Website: apple
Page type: account-selection
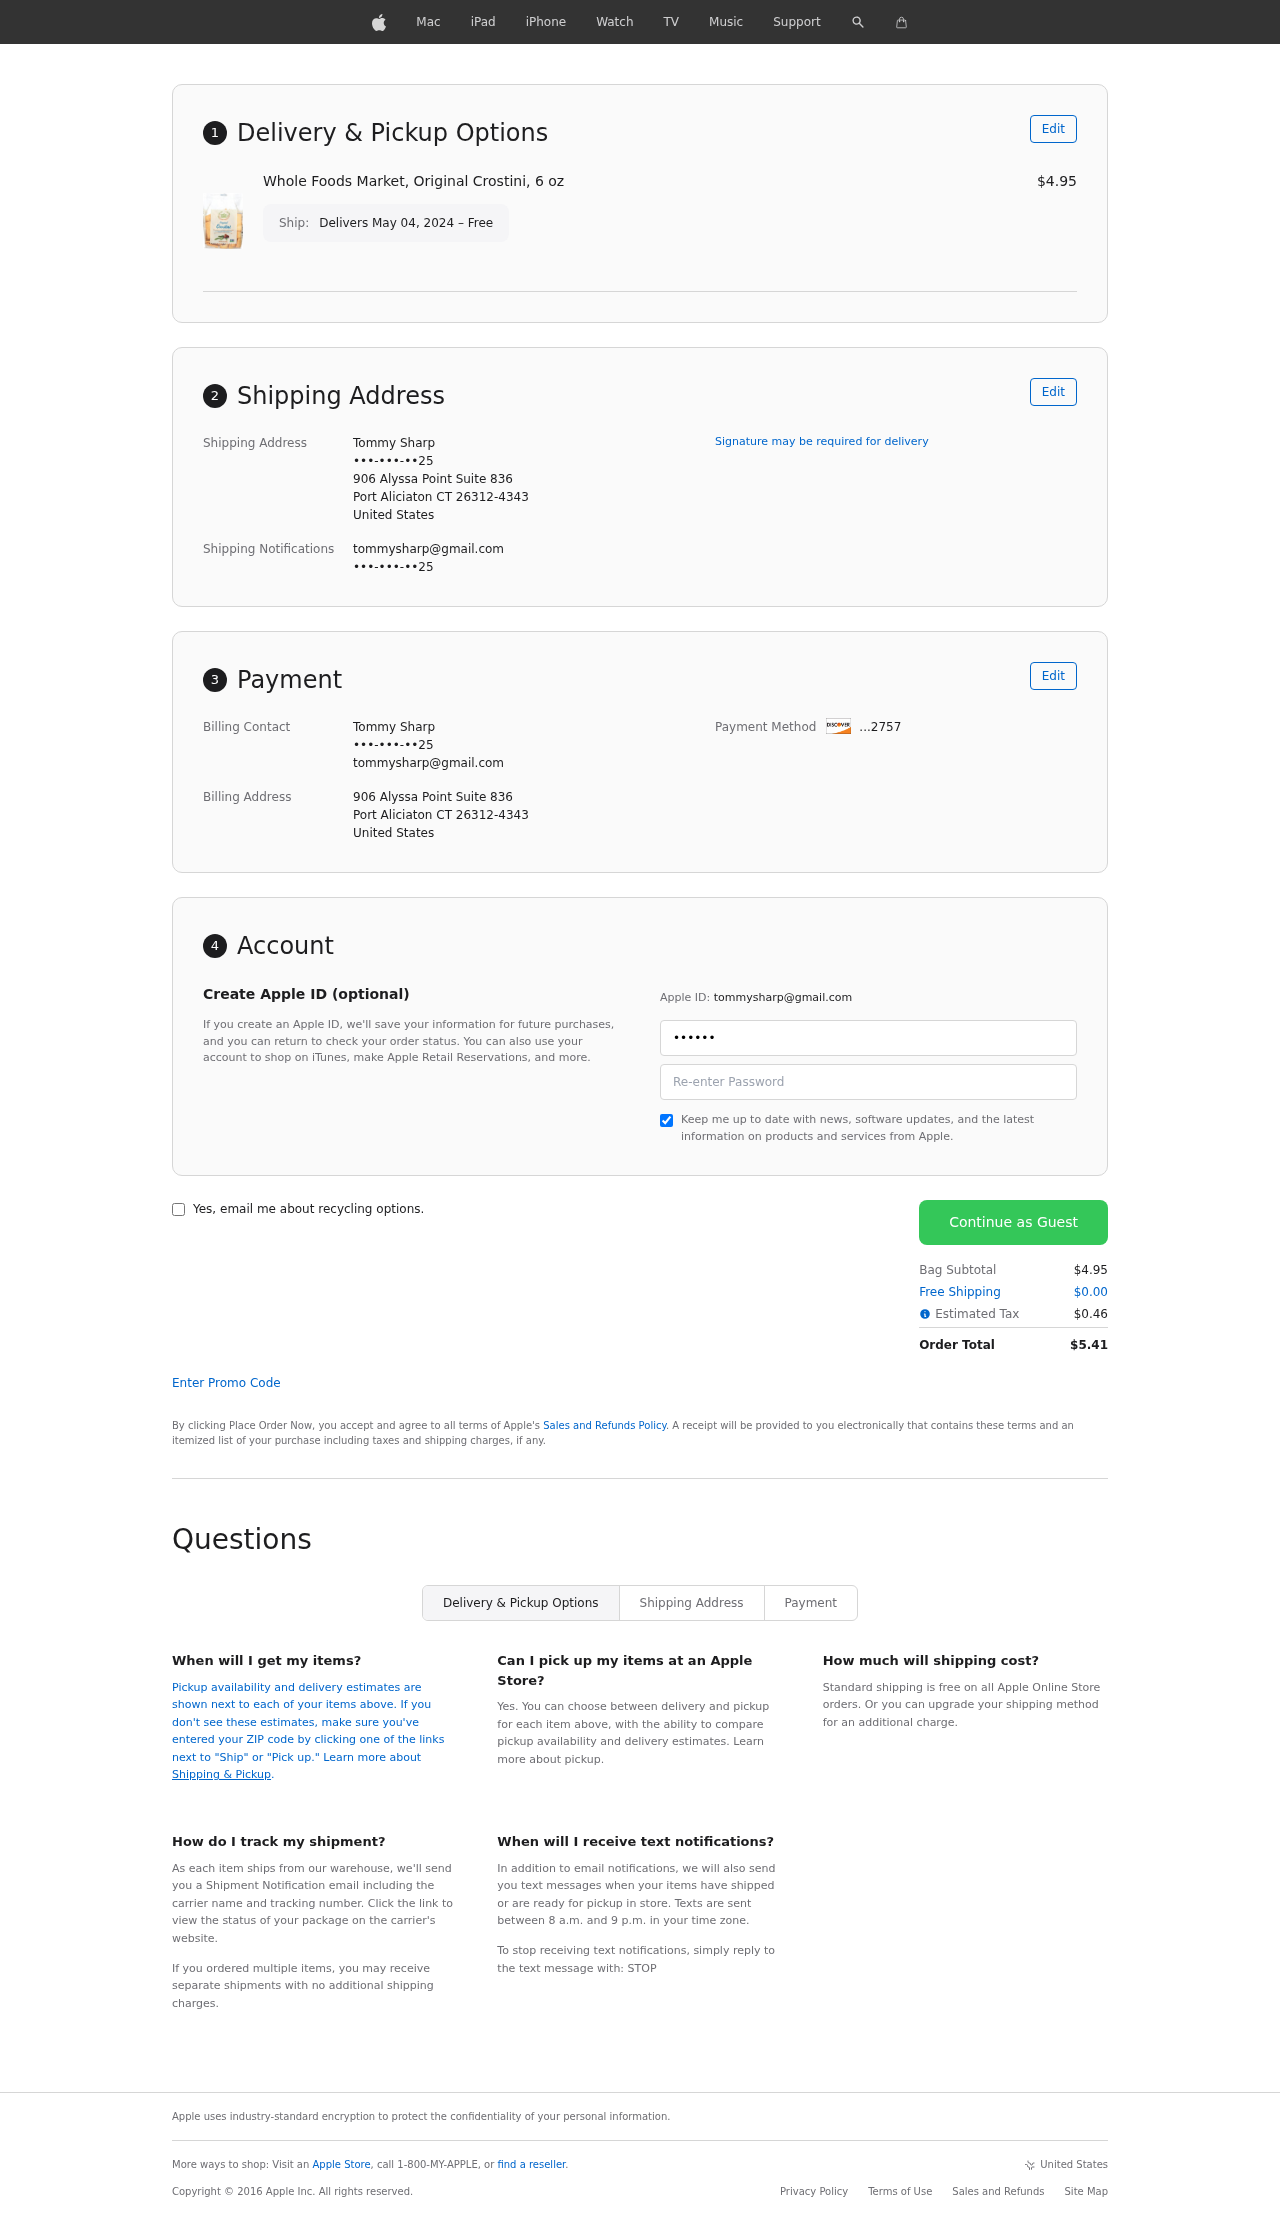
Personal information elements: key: PII_CARD_LAST4
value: ...2757
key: PII_CITY
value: Port Aliciaton
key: PII_COUNTRY
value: United States
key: PII_EMAIL
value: tommysharp@gmail.com
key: PII_FULLNAME
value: Tommy Sharp
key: PII_PHONE
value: •••-•••-••25
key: PII_POSTCODE_FULL
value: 26312-4343
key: PII_POSTCODE_FULL
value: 26312
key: PII_STATE_ABBR
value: CT
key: PII_STREET
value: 906 Alyssa Point Suite 836
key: PII_PHONE2
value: •••-•••-••25
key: PII_FIRSTNAME
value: Tommy
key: PII_LASTNAME
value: Sharp
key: PII_FULLNAME2
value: Tommy Sharp
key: PII_FULLNAME3
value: Tommy Sharp
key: PII_FIRSTNAME2
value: Tommy
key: PII_FIRSTNAME3
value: Tommy
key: PII_LASTNAME2
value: Sharp
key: PII_LASTNAME3
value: Sharp
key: PII_FIRSTNAME_DERIVED
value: Tommy
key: PII_LASTNAME_DERIVED
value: Sharp
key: PII_FULLNAME_DERIVED
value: Tommy Sharp
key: PII_NAME_FULL_DERIVED
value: Tommy Sharp
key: PII_PHONE3
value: •••-•••-••25
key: PII_EMAIL2
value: tommysharp@gmail.com
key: PII_EMAIL3
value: tommysharp@gmail.com
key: PII_STREET2
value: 906 Alyssa Point Suite 836
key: PII_POSTCODE
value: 26312
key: PII_POSTCODE_EXT
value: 4343
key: PII_POSTCODE_NUMERIC
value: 26312
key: PII_POSTCODE_EXT_NUMERIC
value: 4343
Product elements: key: PRODUCT1_NAME
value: Whole Foods Market, Original Crostini, 6 oz
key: PRODUCT1_PRICE
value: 4.95
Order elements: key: ORDER_DELIVERY_DATE
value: Delivers May 04, 2024 – Free
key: ORDER_SUBTOTAL
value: $4.95
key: ORDER_SHIPPING_COST
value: $0.00
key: ORDER_TAX
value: $0.46
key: ORDER_TOTAL
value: $5.41